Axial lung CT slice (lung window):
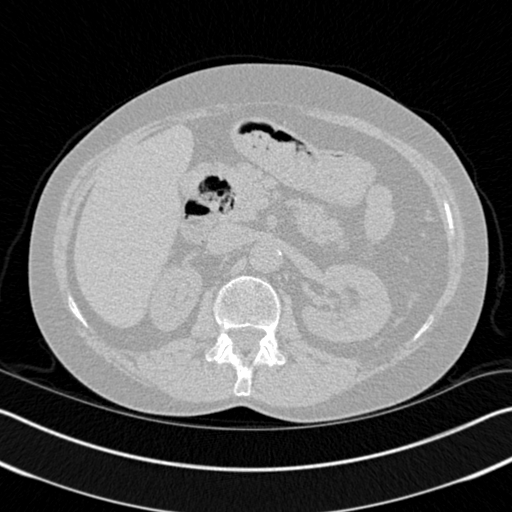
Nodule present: no